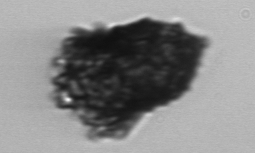
Label: Tintinnopsis